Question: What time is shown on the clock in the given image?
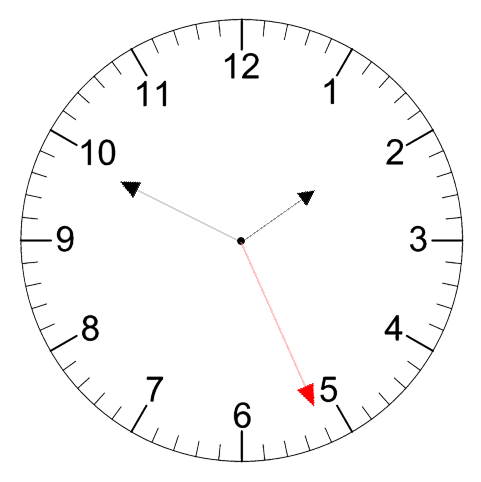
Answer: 01:49:26